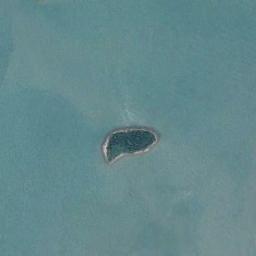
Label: island